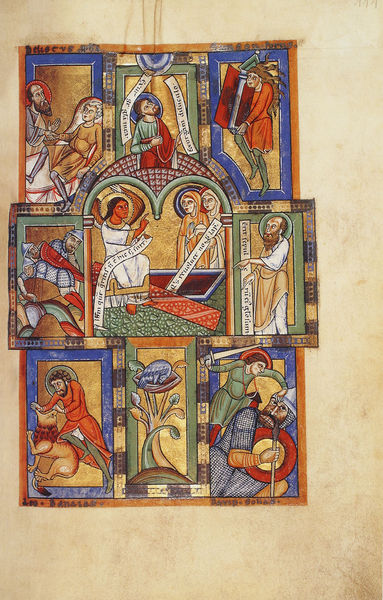
Titel: Stammheim Missale, Hildesheim
Schlagwörter: blau, frauen, gelb, grün, bunt, männer, tier, malerei, teppich, alt, bart, mensch, bild, kirche, gewand, stoff, pflanzen, engel, schrift, bogen, kreuz, schwert, ritter, darstellung, pergament, heiligenschein, jesus, mittelalter, löwe, ikone, verkündigung, banderole, latein, spruchband, heilen, gesetze, bezwinger, bezwinge